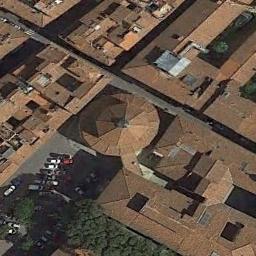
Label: church